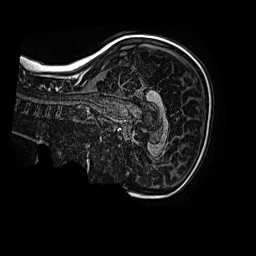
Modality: MP2RAGE
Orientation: sagittal
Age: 9
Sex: female
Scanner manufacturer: siemens
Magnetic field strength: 3 T
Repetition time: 4 s
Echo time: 0.00299 s